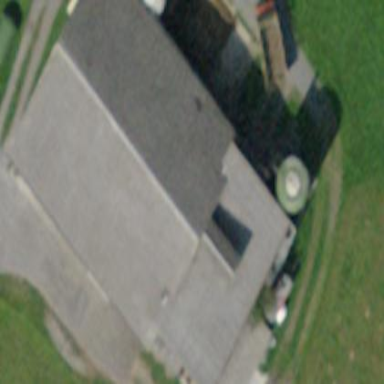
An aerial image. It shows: Barn.